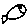
Label: fish